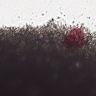
Metastatic tissue present: no